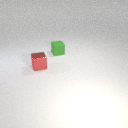
small red metal cube to the left of small green rubber cube